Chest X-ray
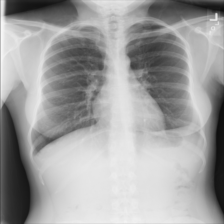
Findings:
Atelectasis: negative
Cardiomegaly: negative
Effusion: negative
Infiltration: negative
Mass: negative
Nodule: negative
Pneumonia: negative
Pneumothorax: negative
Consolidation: negative
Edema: negative
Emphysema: negative
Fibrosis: negative
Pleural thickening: negative
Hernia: negative